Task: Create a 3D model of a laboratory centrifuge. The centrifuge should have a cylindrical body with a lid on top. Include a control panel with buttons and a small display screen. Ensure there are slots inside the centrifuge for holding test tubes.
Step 101:
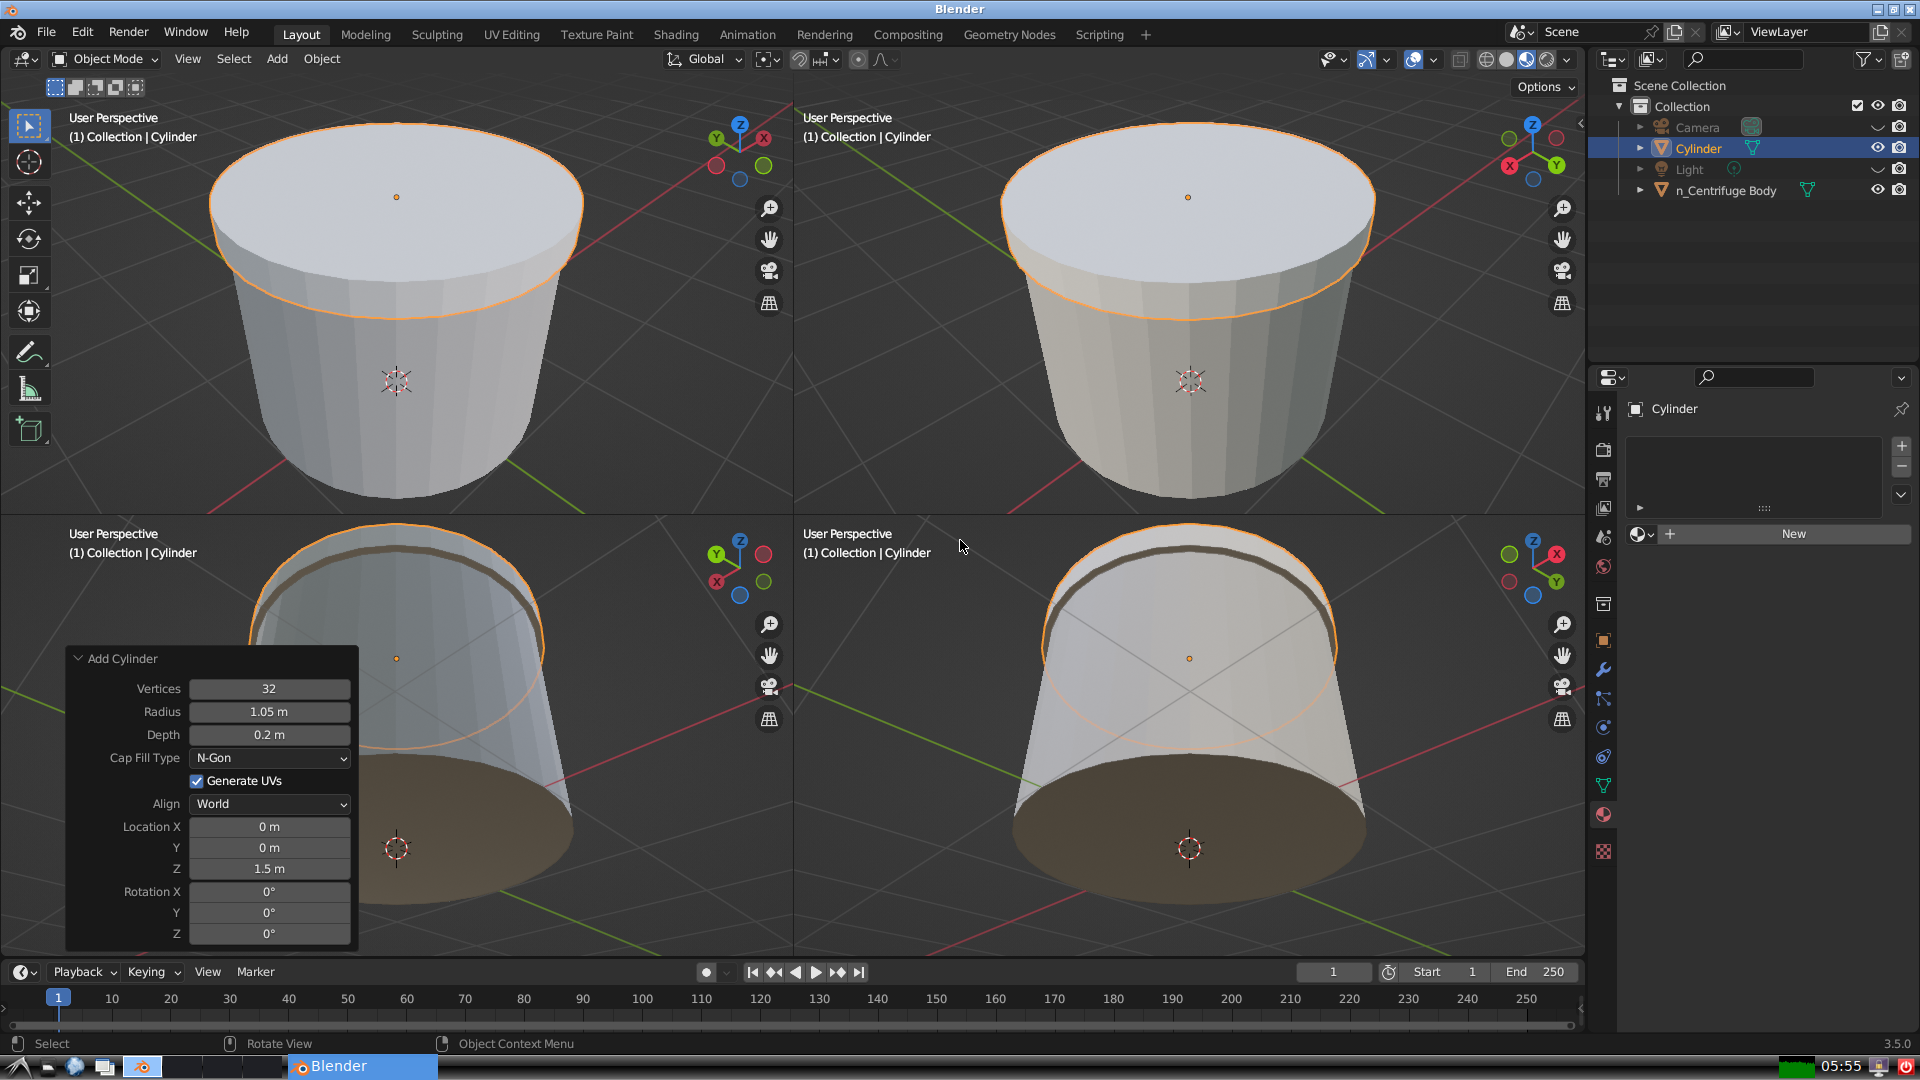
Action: {"mouse_move": [1608, 631]}